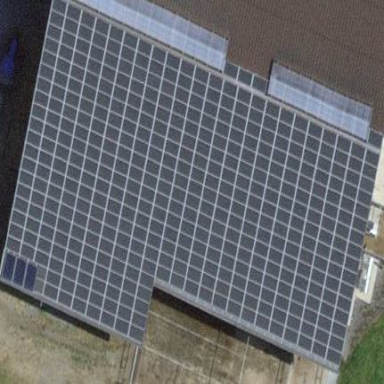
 consisting of solar photovoltaic panels."